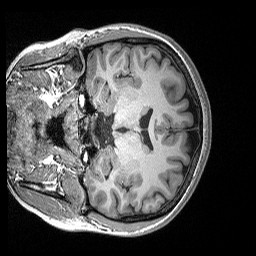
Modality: T1w
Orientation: coronal
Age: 23
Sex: female